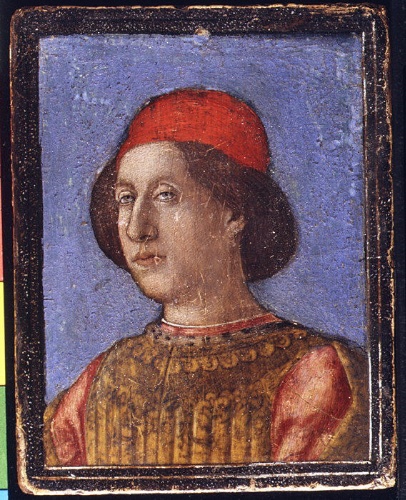
Title: Rodolfo Gonzaga (1451–1495)
Artist: Andrea Mantegna
Artist bio: Italian, Mantuan, ca. 1490–95
Object type: Painting
Classification: Paintings
Medium: Tempera on wood
Dimensions: 4 1/4 x 3 1/4 in. (10.8 x 8.3 cm)
Department: European Paintings
Credit line: The Jules Bache Collection, 1949
Accession year: 1949
Repository: Metropolitan Museum of Art, New York, NY
Tags: Men|Portraits